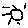
Label: sun